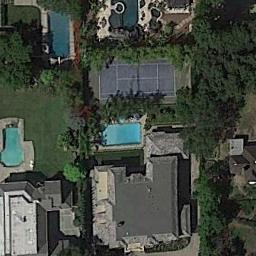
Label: tennis_court